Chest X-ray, AP view. Patient: 45 years old, sex M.
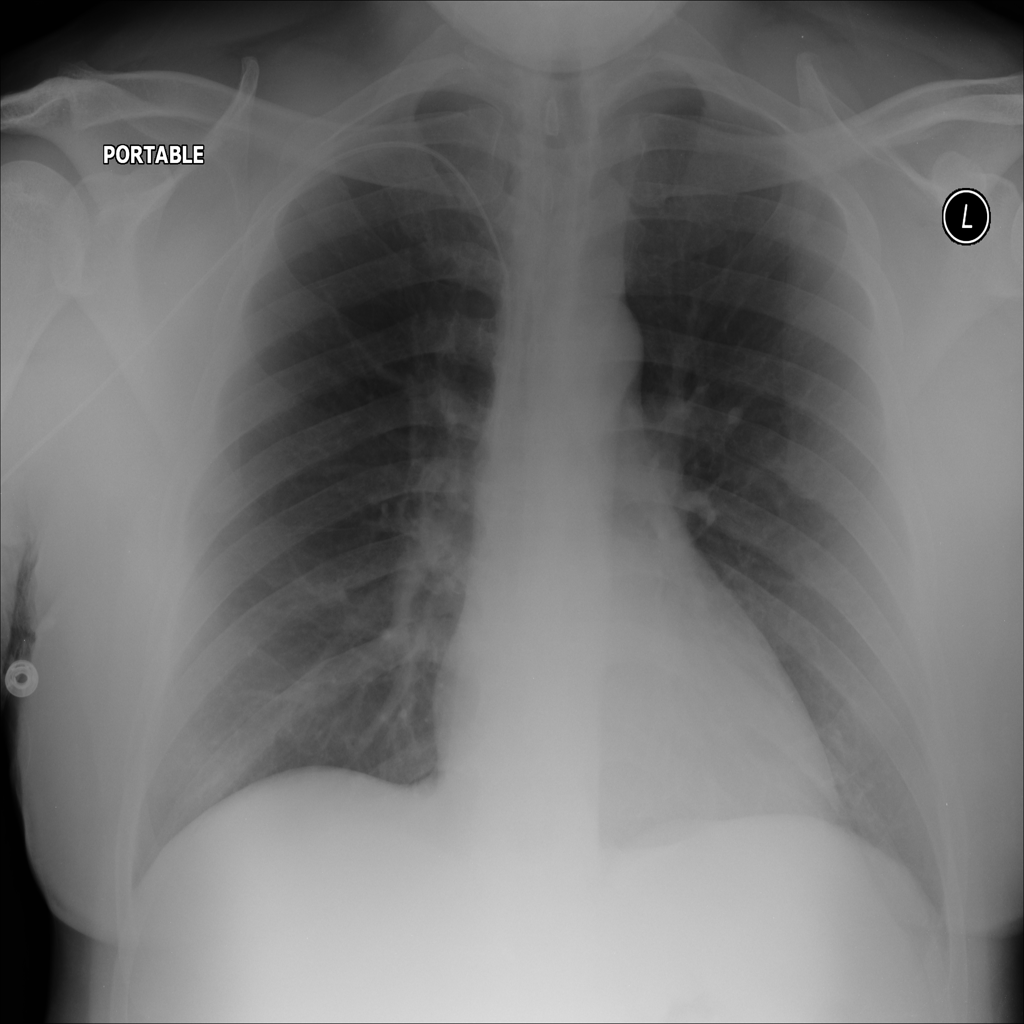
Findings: No Finding